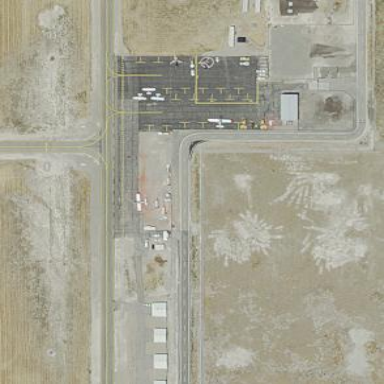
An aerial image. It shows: Apron at the airport.